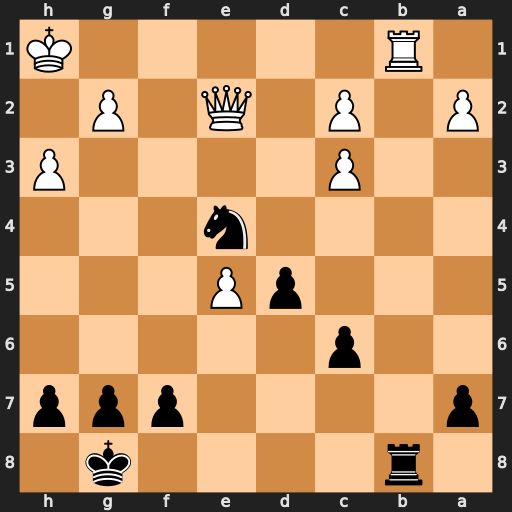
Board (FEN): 1r4k1/p4ppp/2p5/3pP3/4n3/2P4P/P1P1Q1P1/1R5K
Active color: b
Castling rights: -
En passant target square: -
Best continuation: Rxb1+ Kh2 Rh1+ Kxh1 Ng3+ Kg1 Nxe2+